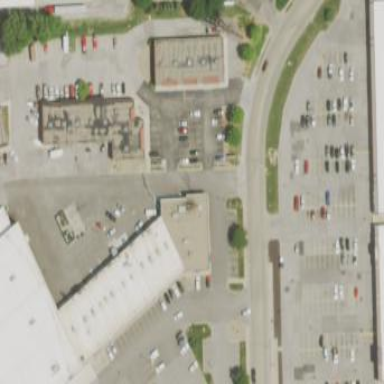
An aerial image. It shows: Retail building.